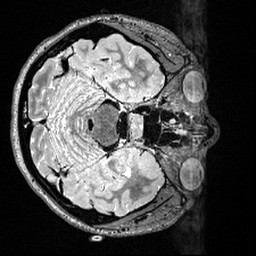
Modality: T2w
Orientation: axial
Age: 22
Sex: female